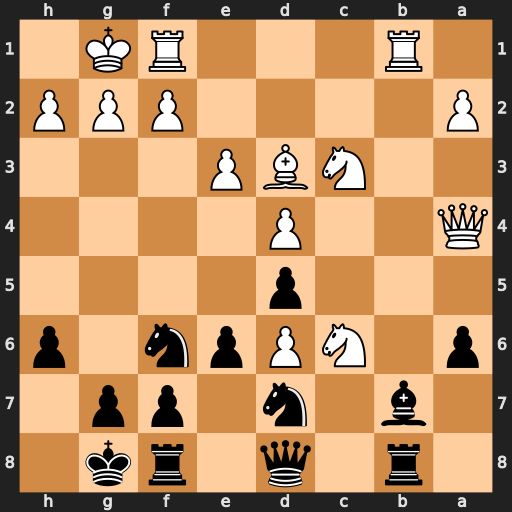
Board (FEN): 1r1q1rk1/1b1n1pp1/p1NPpn1p/3p4/Q2P4/2NBP3/P4PPP/1R3RK1
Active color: b
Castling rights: -
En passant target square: -
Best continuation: Bxc6 Qxc6 Rc8